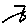
Label: hexagon